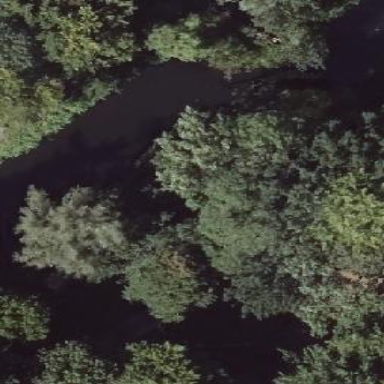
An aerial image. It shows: Mixed woodland with various types of leaves.